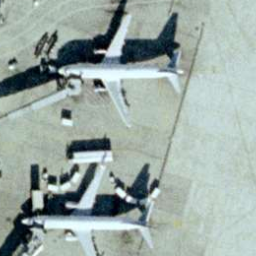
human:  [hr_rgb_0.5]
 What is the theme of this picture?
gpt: airport

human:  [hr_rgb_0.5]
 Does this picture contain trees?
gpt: no